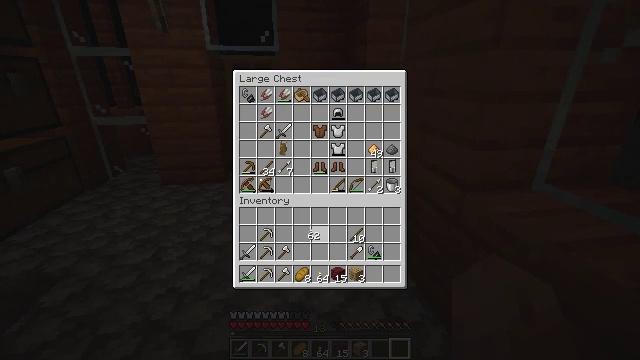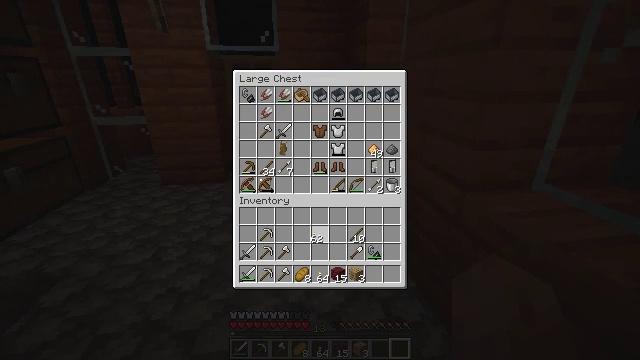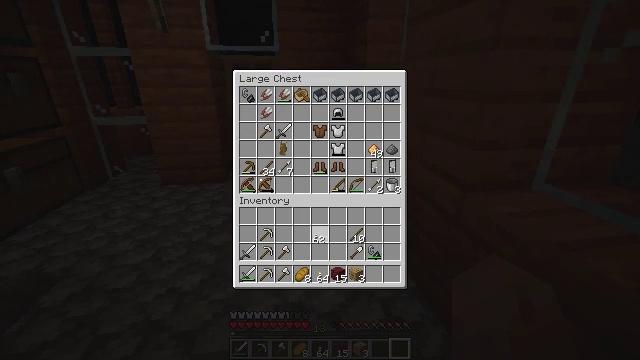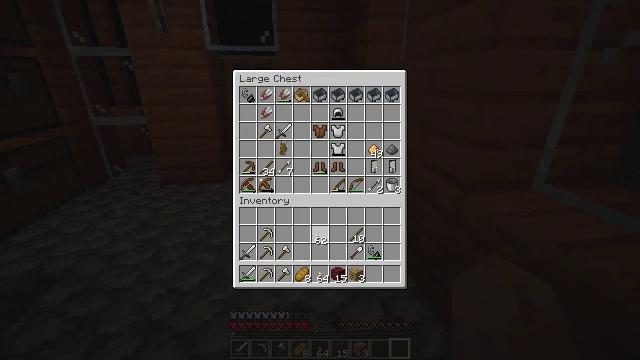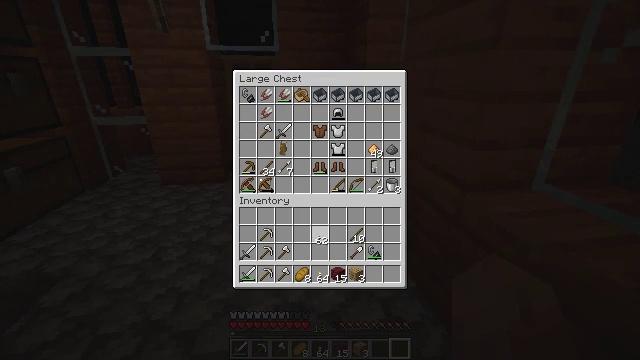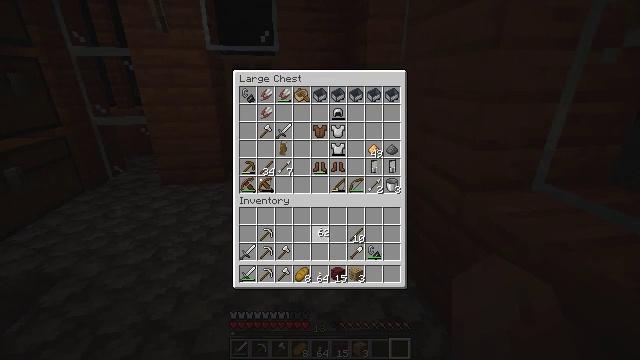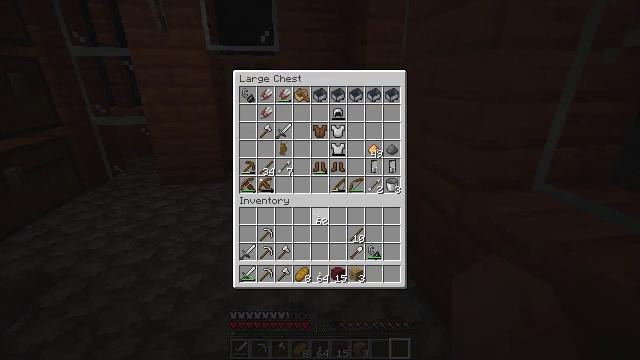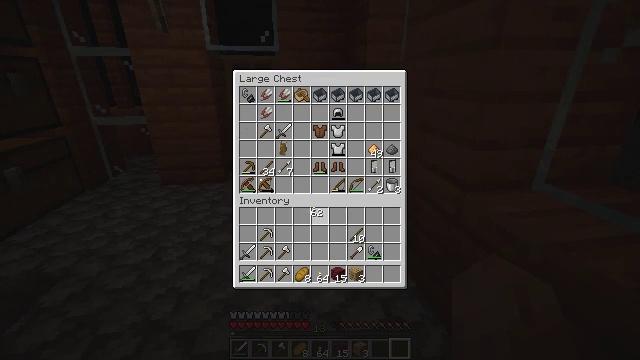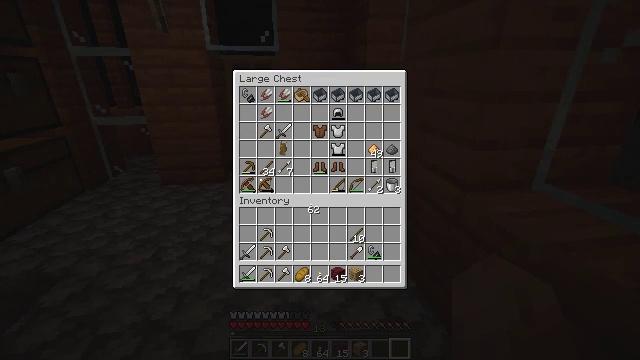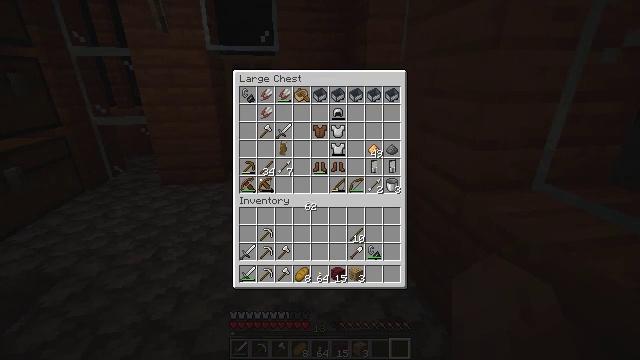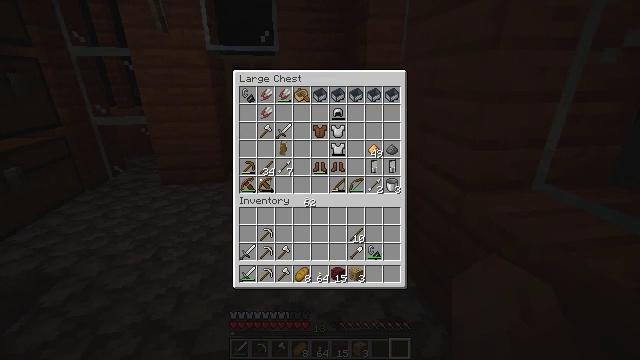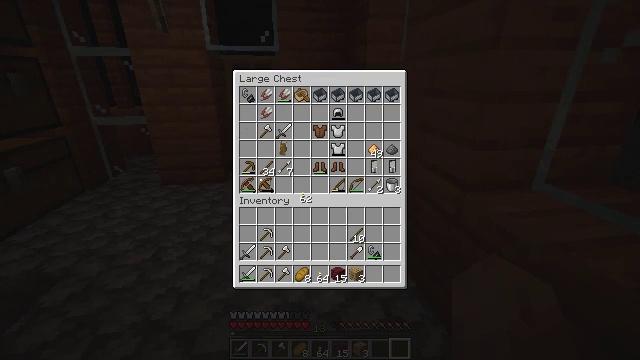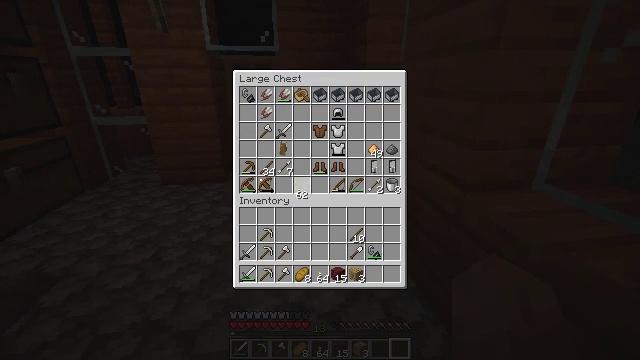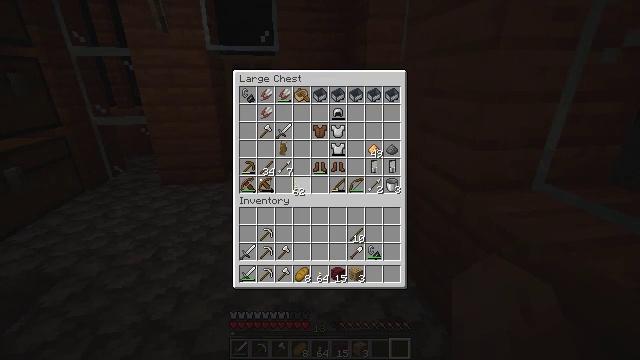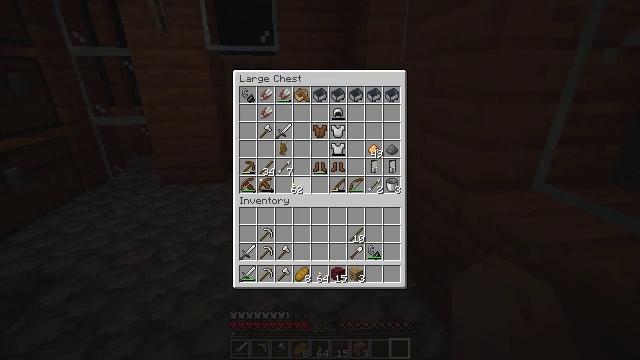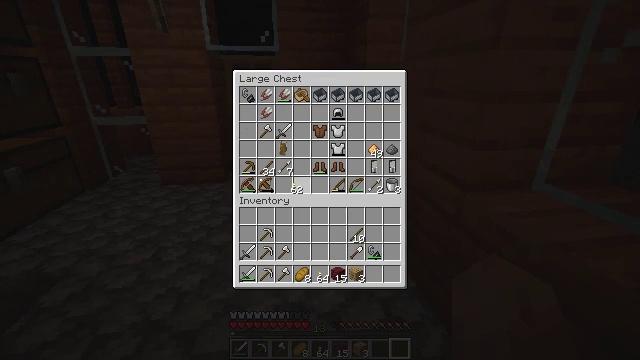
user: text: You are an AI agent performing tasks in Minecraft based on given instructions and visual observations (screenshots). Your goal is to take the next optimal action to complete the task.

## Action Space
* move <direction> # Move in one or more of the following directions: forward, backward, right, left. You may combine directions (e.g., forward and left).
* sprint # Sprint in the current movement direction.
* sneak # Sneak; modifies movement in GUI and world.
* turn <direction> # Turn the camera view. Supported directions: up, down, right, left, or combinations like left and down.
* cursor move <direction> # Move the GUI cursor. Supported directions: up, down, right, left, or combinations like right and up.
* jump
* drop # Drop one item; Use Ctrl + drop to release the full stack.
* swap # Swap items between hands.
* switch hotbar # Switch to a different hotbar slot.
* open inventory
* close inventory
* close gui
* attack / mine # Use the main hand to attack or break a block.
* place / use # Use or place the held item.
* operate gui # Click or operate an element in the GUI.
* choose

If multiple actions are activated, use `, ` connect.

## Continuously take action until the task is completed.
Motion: motion action
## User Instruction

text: Use glowstone and arrows in the crafting table to craft a spectral arrow.
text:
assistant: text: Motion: no_op
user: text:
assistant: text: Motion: no_op
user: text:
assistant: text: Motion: no_op
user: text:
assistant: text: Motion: no_op
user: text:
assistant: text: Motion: cursor move up
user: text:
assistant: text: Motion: cursor move up
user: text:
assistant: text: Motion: cursor move up
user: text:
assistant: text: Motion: no_op
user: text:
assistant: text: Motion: no_op
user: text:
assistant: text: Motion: no_op
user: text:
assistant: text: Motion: no_op
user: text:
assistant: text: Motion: no_op
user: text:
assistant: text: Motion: no_op
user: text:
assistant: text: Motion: no_op
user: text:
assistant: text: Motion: no_op
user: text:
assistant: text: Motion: no_op
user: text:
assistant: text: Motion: operate gui
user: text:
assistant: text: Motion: operate gui
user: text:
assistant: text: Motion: no_op
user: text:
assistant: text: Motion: no_op
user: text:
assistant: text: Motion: no_op
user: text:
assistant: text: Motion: cursor move left and down
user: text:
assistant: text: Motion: no_op
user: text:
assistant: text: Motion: cursor move right and down
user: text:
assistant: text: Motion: cursor move right and down
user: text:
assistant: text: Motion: no_op
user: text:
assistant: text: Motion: no_op
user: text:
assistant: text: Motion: no_op
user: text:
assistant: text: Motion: no_op
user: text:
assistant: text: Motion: no_op